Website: walmart
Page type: account-selection
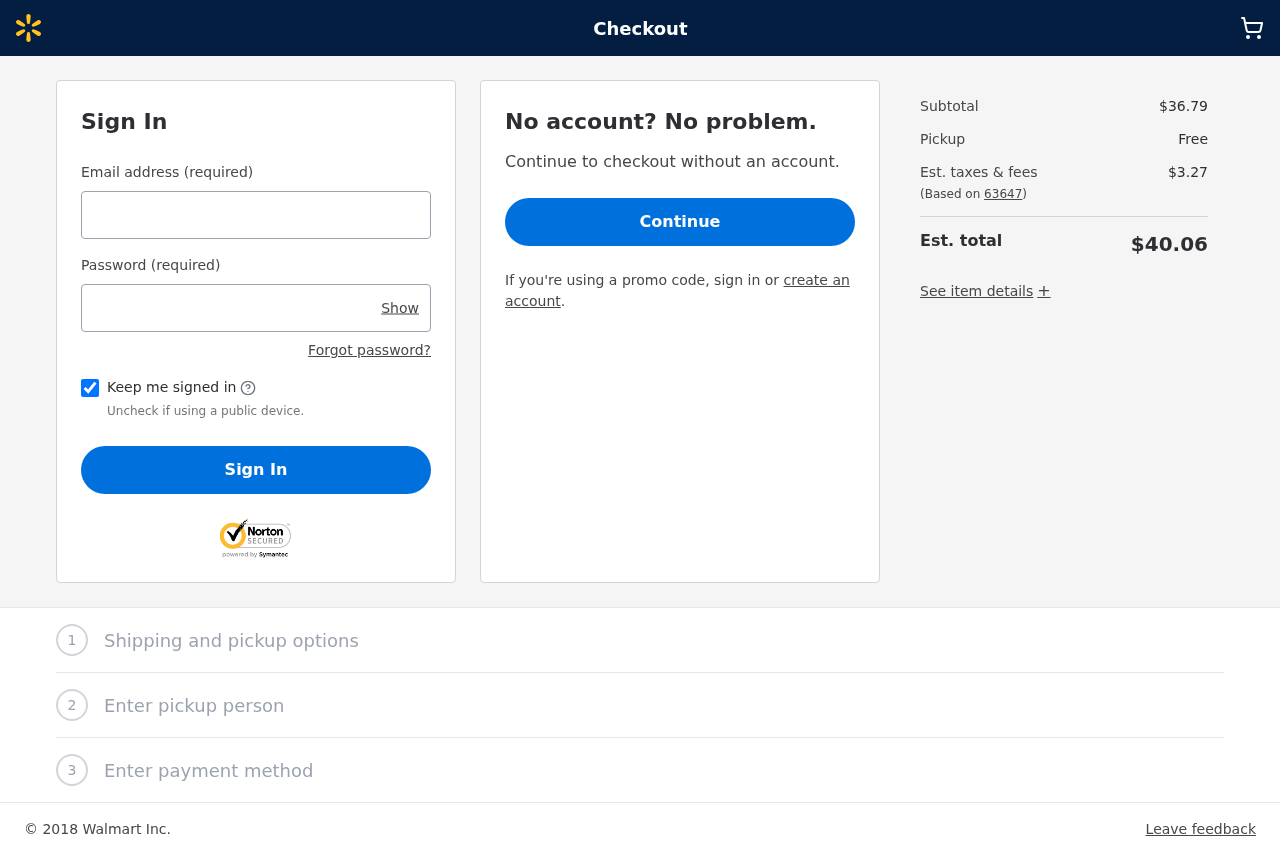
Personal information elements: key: PII_LOGIN_USERNAME
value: jjackson837
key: PII_POSTCODE
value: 63647
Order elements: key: ORDER_SUBTOTAL
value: $36.79
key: ORDER_TAX
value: $3.27
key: ORDER_TOTAL
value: $40.06